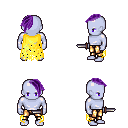
a pixel art fantasy rpg character, male body template, dark elf, purple skin, yellow tattered cape, gold greaves, purple long mohawk hairstyle, dagger, four views (front, back, left, right), 2x2 character sprite sheet, small pixel art, hard edges, no anti-aliasing